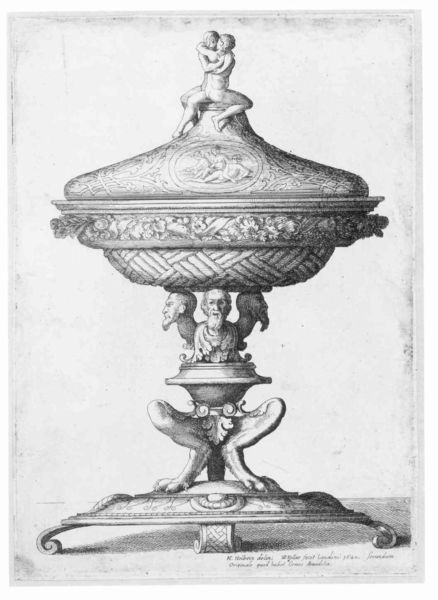
Titel: Reichverziertes Gefäß (Prunkkelch)
Künstler: Wenzel Hollar
Standort: Karlsruhe
Institution: Staatliche Kunsthalle Karlsruhe
Schlagwörter: fuß, mann, nackt, weiß, menschen, sitzen, blumen, frau, köpfe, männer, schwarz, tisch, zeichnung, schloss, muster, ornament, bart, bärte, böse, schale, schüssel, sockel, bild, figur, kelch, adel, drei, paar, blatt, knopf, oval, rund, krug, vase, beine, füße, schrift, kuss, küssen, liebe, umarmung, studie, hof, rand, figuren, büste, dekor, ornamente, metall, pfoten, gestell, stiel, deckel, gefäß, geflecht, geschirr, druck, schwarz-weiß, radierung, stich, text, krallen, entwurf, kunst, gravur, verziert, liebespaar, satyr, liebende, geier, pokal, büsten, prozellan, tafelaufsatz, träger, tatzen, klauen, trophäe, füse, umschlungen, liebhaber, löwenfüße, interessant, männerköpfe, schwarz und weiß, löwentatzen, tierfüße, köüfe, haxen, das böse, gefäß und, ok was ist das?, satanisch, umschlungen paar